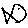
Label: fish